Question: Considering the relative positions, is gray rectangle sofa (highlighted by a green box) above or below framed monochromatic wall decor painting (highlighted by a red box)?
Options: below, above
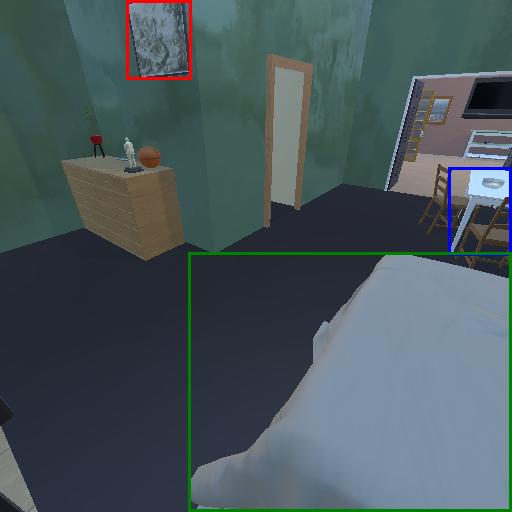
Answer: below